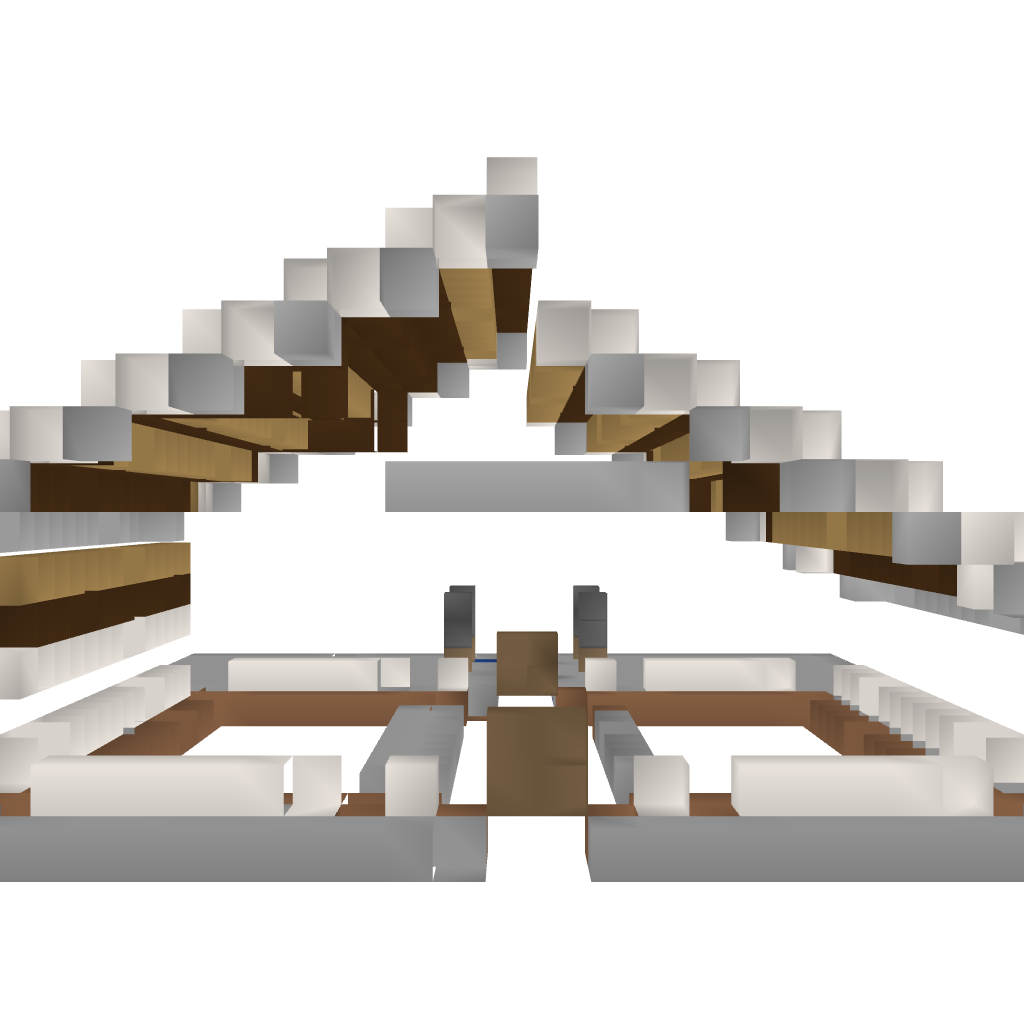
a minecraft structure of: little modern house